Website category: auto
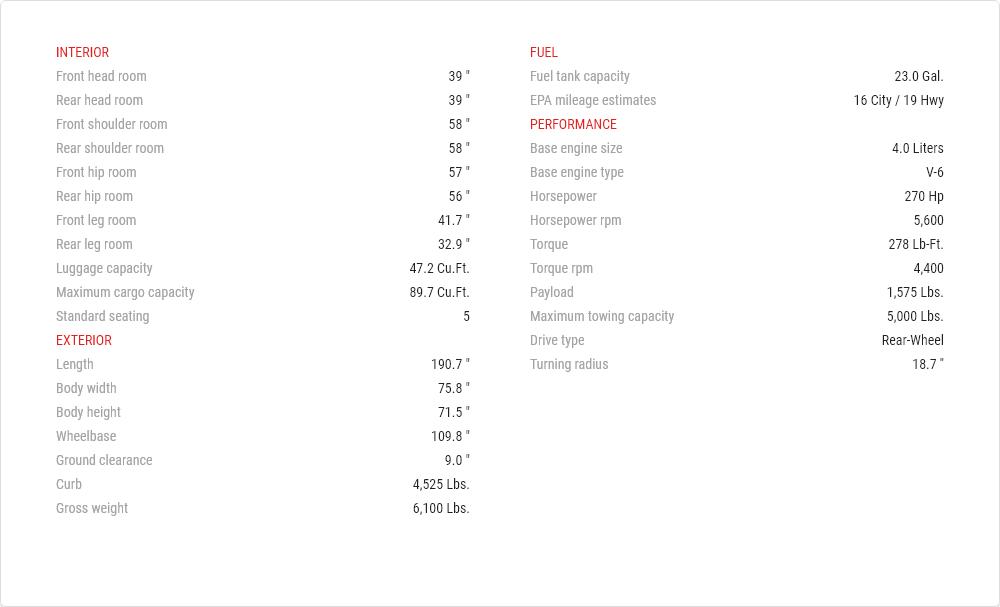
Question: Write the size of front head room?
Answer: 39 "

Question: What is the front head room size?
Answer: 39 "

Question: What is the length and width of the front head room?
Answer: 39 "

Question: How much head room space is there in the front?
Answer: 39 "

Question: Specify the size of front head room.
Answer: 39 "

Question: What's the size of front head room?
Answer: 39 "

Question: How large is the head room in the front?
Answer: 39 "

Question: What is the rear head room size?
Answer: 39 "

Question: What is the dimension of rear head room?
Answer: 39 "

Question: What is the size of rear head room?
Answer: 39 "

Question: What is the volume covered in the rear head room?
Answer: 39 "

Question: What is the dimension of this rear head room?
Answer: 39 "

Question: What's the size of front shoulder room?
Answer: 58 "

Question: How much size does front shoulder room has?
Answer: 58 "

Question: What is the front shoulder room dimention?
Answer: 58 "

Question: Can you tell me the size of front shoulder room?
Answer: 58 "

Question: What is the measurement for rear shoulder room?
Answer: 58 "

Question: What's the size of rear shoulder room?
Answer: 58 "

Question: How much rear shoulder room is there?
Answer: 58 "

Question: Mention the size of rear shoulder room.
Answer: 58 "

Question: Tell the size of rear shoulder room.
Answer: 58 "

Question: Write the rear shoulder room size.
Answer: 58 "

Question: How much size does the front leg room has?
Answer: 41.7 "

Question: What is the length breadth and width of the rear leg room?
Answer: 32.9 "

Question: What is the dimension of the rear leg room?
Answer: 32.9 "

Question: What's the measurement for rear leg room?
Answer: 32.9 "

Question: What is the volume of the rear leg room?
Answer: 32.9 "

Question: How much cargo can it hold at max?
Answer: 47.2 cu.ft.

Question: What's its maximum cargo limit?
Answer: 47.2 cu.ft.

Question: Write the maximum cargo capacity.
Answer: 47.2 cu.ft.

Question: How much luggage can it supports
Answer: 47.2 cu.ft.

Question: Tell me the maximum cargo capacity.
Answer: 47.2 cu.ft.

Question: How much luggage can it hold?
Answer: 47.2 cu.ft.

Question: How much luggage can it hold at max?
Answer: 47.2 cu.ft.

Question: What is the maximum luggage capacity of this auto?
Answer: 47.2 cu.ft.

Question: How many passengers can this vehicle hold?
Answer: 5

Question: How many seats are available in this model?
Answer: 5

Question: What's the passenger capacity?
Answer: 5

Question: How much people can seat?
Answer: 5

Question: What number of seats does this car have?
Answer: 5

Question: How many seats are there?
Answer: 5

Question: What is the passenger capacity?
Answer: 5

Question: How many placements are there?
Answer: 5

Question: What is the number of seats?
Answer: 5

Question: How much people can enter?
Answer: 5

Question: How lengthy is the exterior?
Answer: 190.7 "

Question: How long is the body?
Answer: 190.7 "

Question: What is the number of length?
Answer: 190.7 "

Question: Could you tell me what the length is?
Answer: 190.7 "

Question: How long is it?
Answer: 190.7 "

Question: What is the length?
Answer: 190.7 "

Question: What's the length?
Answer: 190.7 "

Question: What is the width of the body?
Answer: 75.8 "

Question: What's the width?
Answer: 75.8 "

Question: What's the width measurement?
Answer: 75.8 "

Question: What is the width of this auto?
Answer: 75.8 "

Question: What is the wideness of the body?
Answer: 75.8 "

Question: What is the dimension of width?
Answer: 75.8 "

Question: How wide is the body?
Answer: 75.8 "

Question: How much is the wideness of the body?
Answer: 75.8 "

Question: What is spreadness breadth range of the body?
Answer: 75.8 "

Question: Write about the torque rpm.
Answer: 4,400

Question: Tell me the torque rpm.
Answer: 4,400

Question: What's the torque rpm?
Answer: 4,400